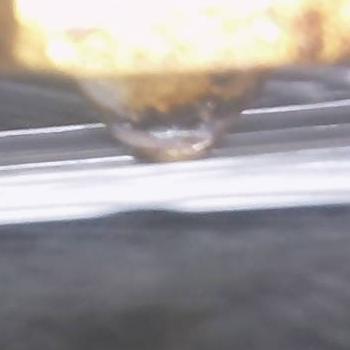
Flow rate: 283%